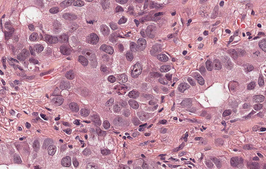
Tumor epithelial tissue: yes
Tumor-associated stroma tissue: yes
Normal tissue: no